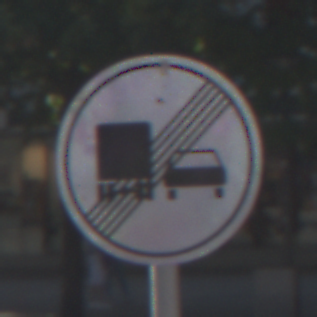
Verkehrszeichen: EndeUeberholverbotKraftfahrzeuge
Umgebung: Outdoor, Urban
Tageszeit: MorningAfternoon
Wetter: Clear
Licht: Natural
Jahreszeit: NotSpecified
Kontrast: HighContrast